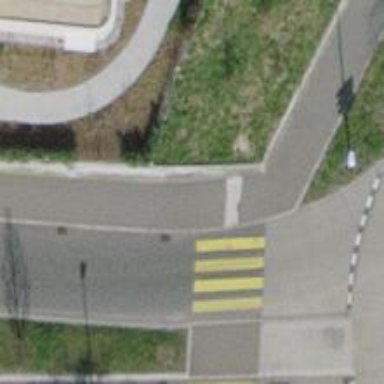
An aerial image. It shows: Kerb barrier.